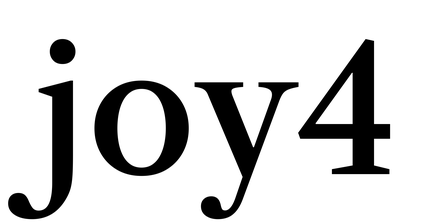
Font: LibreCaslonText_Medium